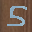
Label: 5